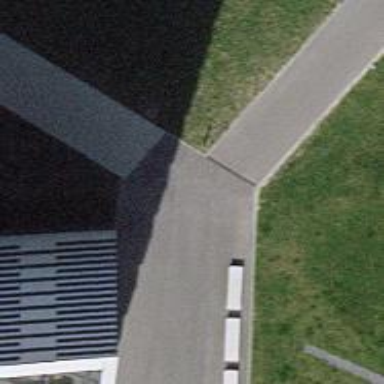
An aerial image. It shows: Pedestrian path with asphalt surface.